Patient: sex M, age 46
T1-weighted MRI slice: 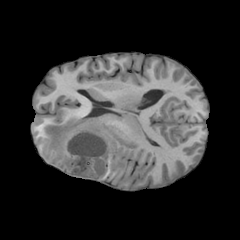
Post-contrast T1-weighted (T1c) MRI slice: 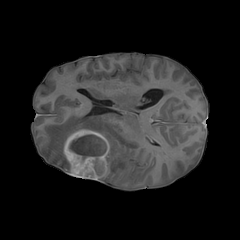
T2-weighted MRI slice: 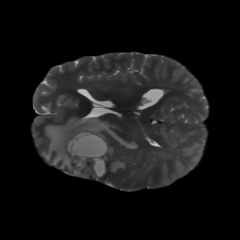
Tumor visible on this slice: yes
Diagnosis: Glioblastoma, IDH-wildtype
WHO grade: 4